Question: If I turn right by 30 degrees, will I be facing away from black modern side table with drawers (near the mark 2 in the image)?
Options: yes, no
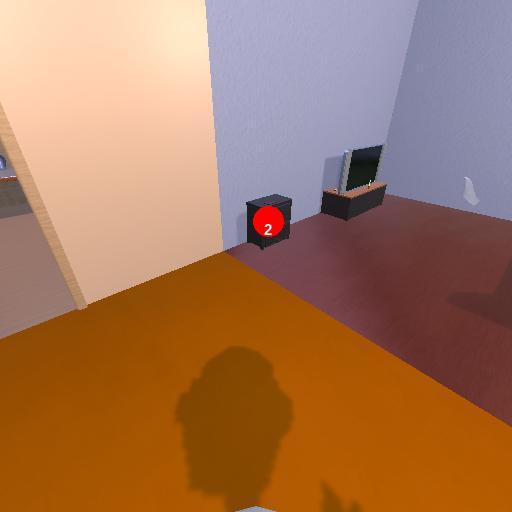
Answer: yes